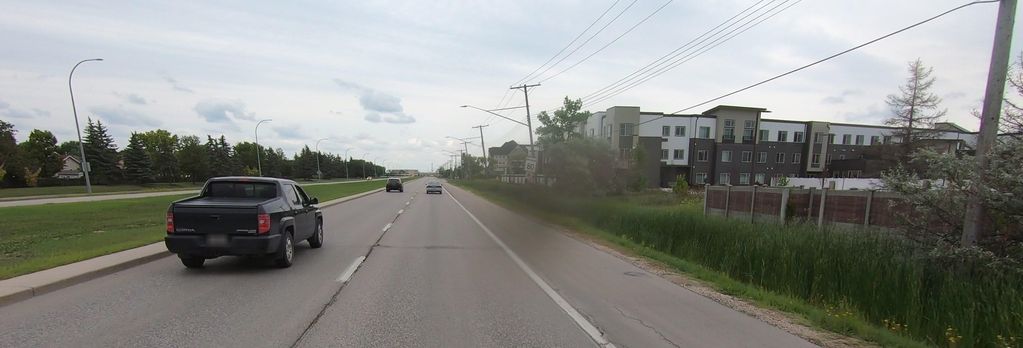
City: winnipeg